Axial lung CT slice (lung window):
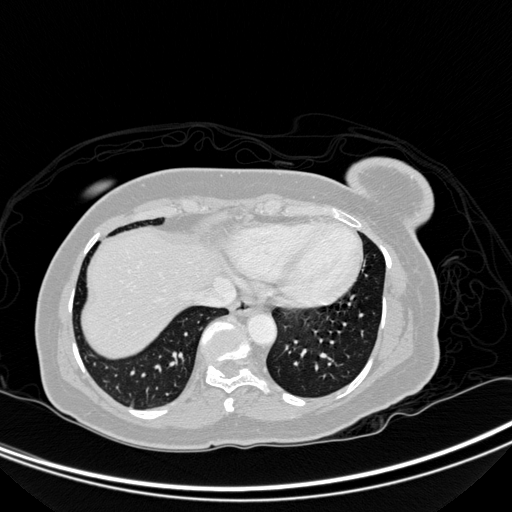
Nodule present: no